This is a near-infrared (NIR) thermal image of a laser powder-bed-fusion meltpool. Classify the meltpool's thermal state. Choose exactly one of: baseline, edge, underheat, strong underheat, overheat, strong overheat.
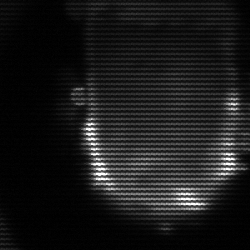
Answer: baseline